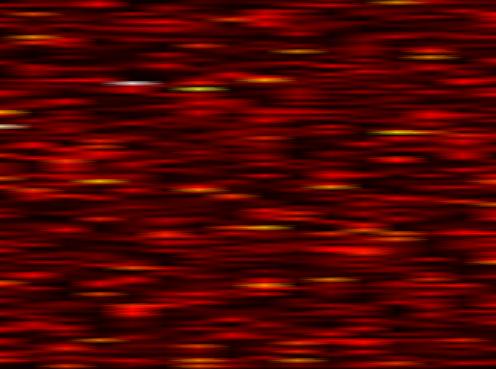
Label: UFMC